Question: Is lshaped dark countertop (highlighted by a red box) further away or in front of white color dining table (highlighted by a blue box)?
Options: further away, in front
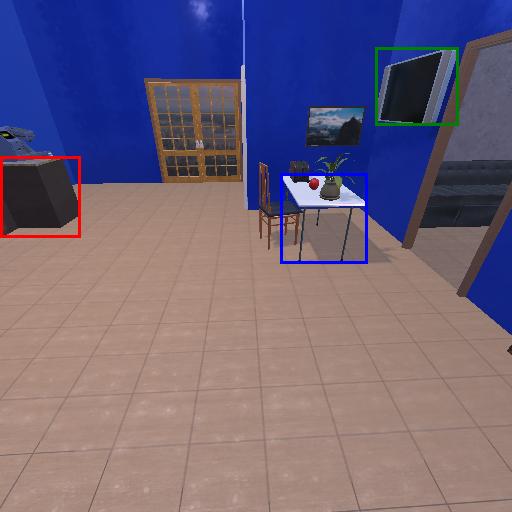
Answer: further away